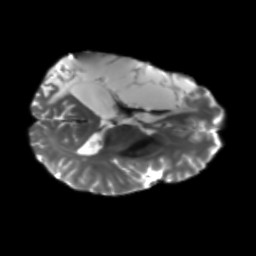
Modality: T2w
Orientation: axial
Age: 40
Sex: male
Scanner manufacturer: siemens
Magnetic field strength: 3 T
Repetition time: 5.25 s
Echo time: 0.08 s